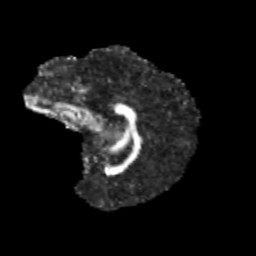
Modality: FA
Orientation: sagittal
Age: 11
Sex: female
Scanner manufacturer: siemens
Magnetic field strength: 3 T
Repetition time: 3.8 s
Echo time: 0.07 s